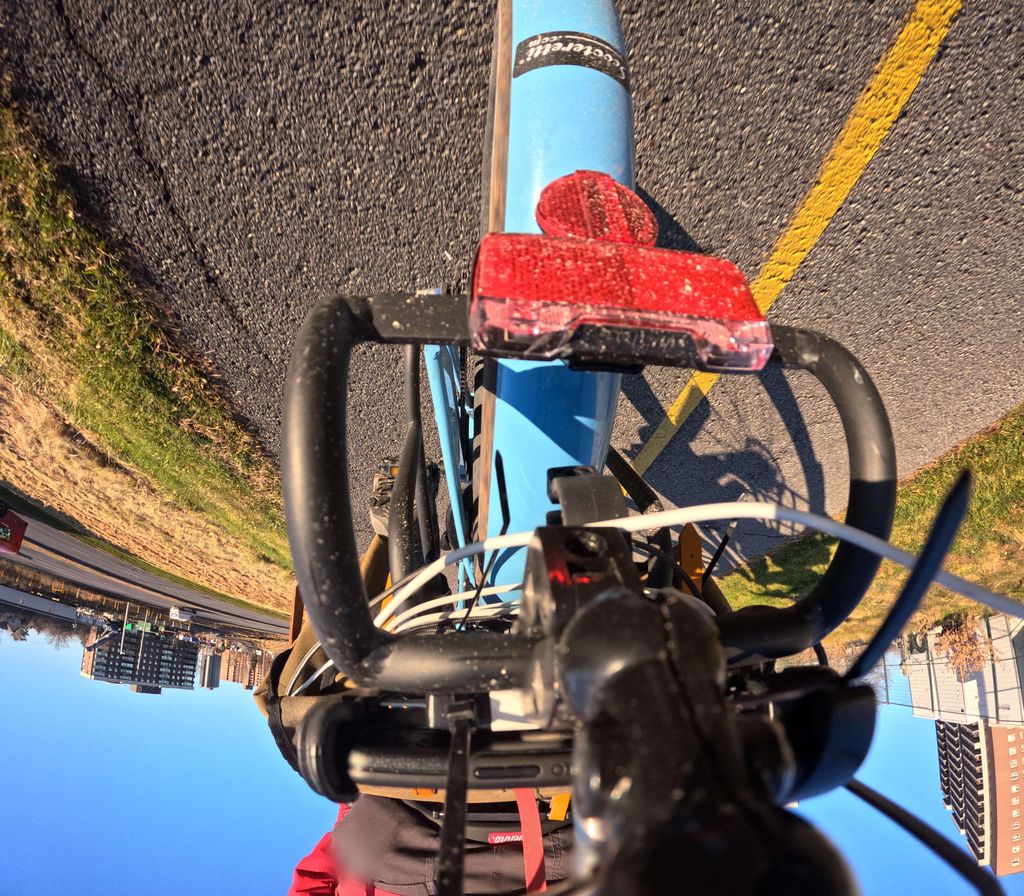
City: ottawa-gatineau